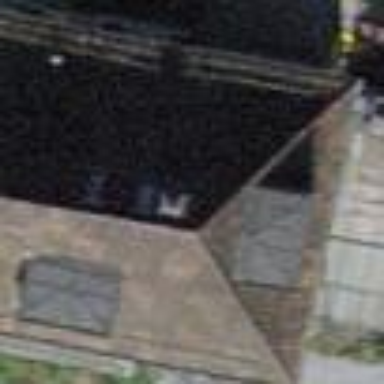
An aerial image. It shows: Building with tile roof.